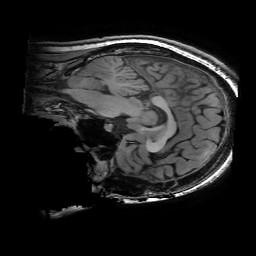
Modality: T1w
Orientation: sagittal
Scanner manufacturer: ge
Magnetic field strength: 3 T
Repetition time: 0.008904 s
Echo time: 0.003488 s